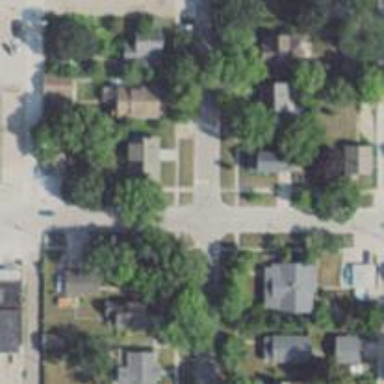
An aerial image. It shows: Residential road with separate sidewalk.